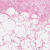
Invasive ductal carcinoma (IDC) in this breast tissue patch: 0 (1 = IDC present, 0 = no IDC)